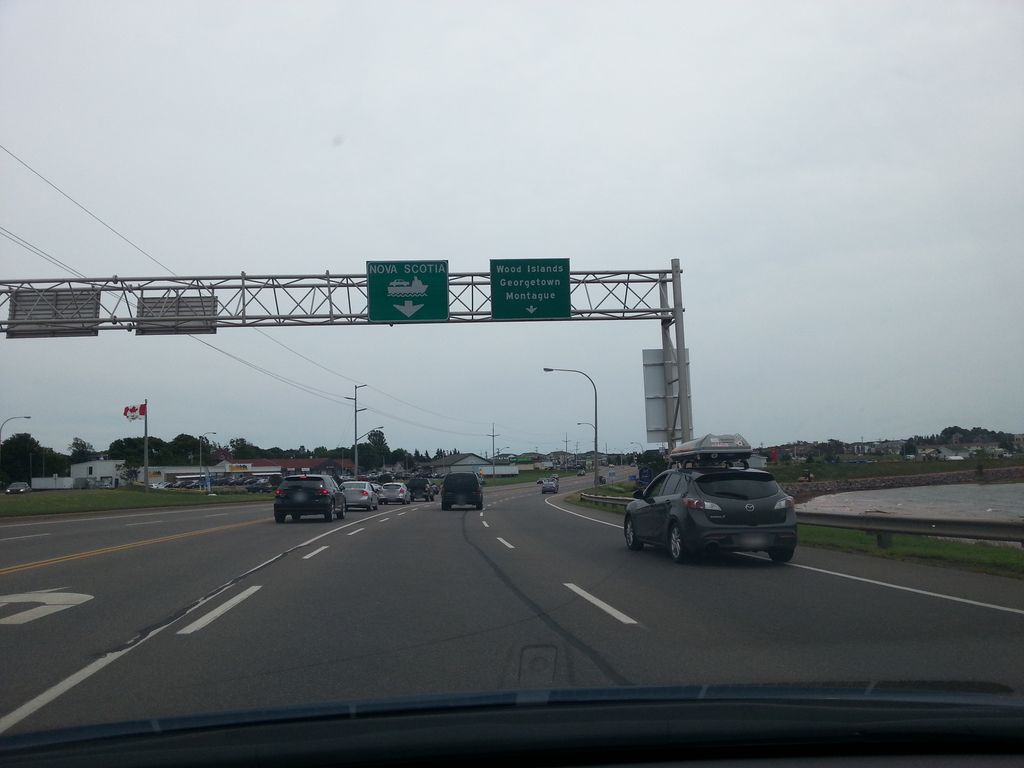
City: charlottetown